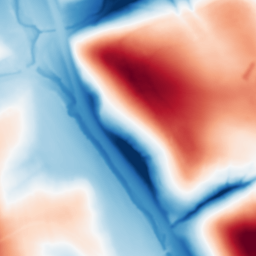
Category: multiscale
Decomposition family: dog
Decomposition parameters: sigma_low: 1
sigma_high: 50
Upsampling method: sinc_blackman
Upsampling parameters: scale: 2
kernel_size: 8
Upsampling scale: 2